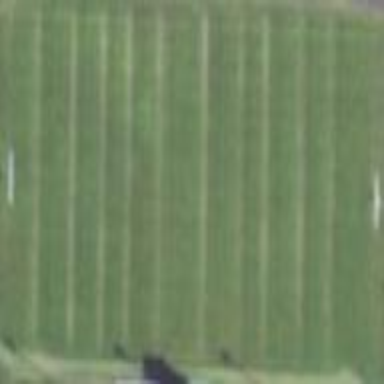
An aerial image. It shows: American football pitch.